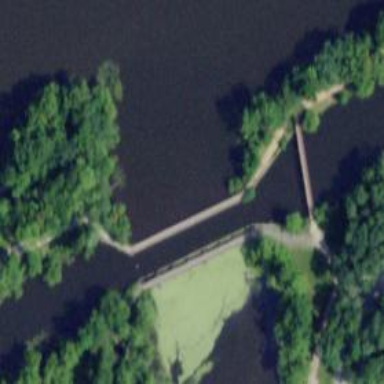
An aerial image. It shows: Footway on bridge.